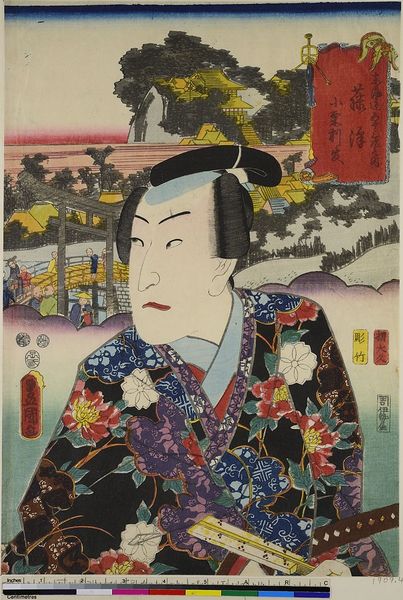
Titel: Fujisawa: Der Schauspieler Bando Takesaburo I als Oguri Hangan, Blatt 7 aus der Serie: Die 53 Stationen des Tokaido
Künstler: Utagawa Kunisada
Standort: Hamburg
Institution: Museum für Kunst und Gewerbe Hamburg
Schlagwörter: blau, mann, meer, wasser, bäume, gelb, landschaft, menschen, stadt, blumen, bunt, schwarz, zeichen, gebäude, rot, fächer, gesicht, porträt, hügel, brücke, insel, kostüm, theater, holzschnitt, japan, schrift, dorf, kartusche, schriftzeichen, dreiviertelprofil, druckgraphik, druckgrafik, schwert, chinesisch, tempel, zeit, schauspieler, farbholzschnitt, schauspielerin, tourismus, reisen, hamburg, samurai, japaner, kabuki, edo, reproduktionen, farbskala, druckerzeugnisse, theateraufführung, ukiyo, japare